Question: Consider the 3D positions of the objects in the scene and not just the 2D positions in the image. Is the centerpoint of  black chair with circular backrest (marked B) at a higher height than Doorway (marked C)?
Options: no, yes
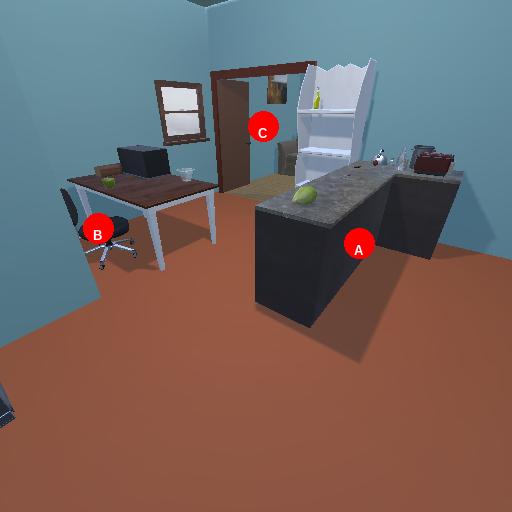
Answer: no